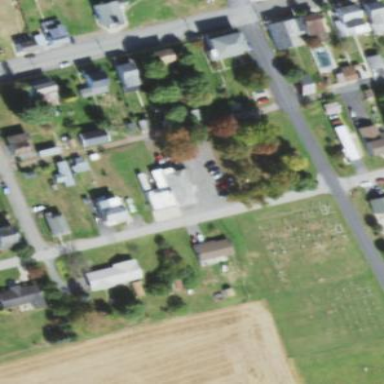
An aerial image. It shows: Cemetery.